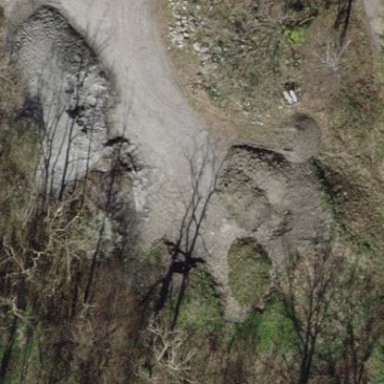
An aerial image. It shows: Quarry area.